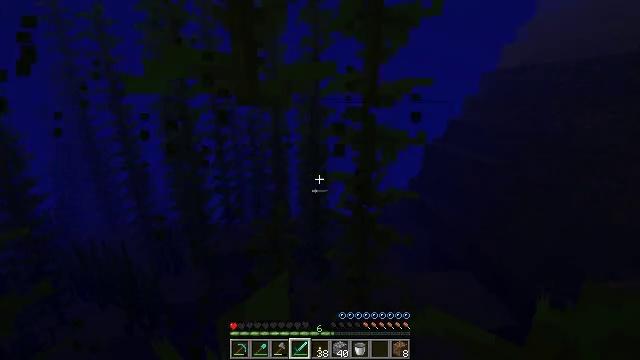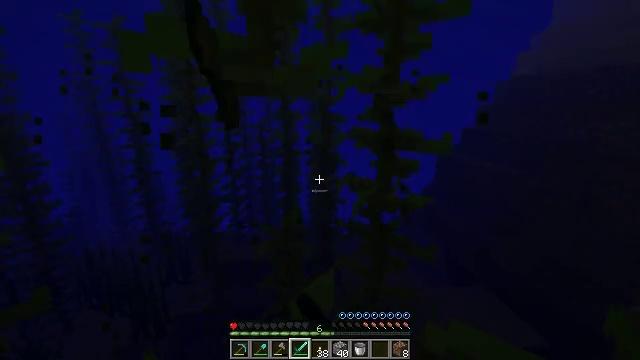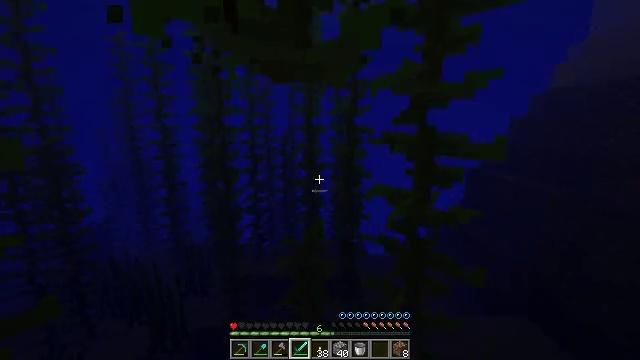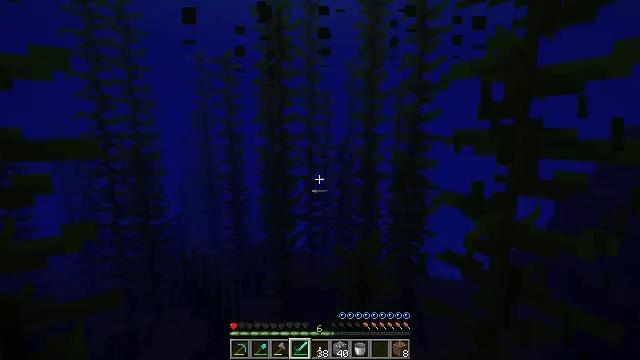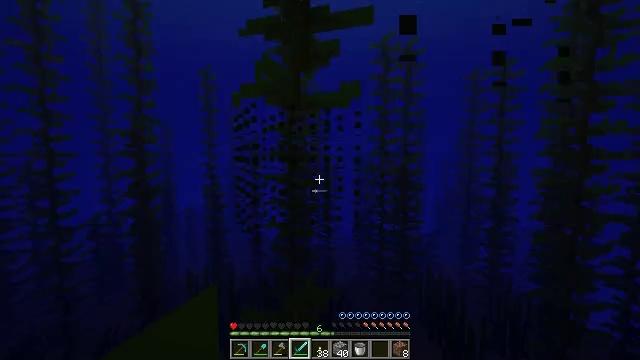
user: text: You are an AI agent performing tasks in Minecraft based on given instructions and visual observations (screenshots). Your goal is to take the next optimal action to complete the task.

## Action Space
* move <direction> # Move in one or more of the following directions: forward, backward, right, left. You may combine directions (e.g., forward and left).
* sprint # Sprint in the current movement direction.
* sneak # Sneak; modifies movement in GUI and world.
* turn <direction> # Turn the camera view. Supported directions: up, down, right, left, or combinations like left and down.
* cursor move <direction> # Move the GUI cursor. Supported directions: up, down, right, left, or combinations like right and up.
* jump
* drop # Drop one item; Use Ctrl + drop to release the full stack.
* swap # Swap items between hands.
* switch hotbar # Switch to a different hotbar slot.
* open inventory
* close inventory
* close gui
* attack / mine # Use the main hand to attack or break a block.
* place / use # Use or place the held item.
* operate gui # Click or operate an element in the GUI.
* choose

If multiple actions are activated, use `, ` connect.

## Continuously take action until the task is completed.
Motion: motion action
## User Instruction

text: Mine the kelp to collect it for resources.
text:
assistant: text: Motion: move forward, turn left and up, attack / mine
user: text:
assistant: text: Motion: move forward, turn left and up, attack / mine
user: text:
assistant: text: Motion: move forward, turn left and up, attack / mine
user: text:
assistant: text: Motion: move forward, turn left and up, attack / mine
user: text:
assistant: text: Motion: attack / mine